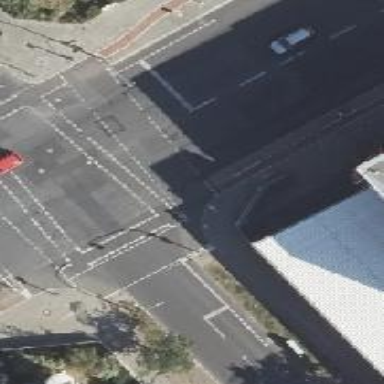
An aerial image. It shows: Road crossing with traffic signals.